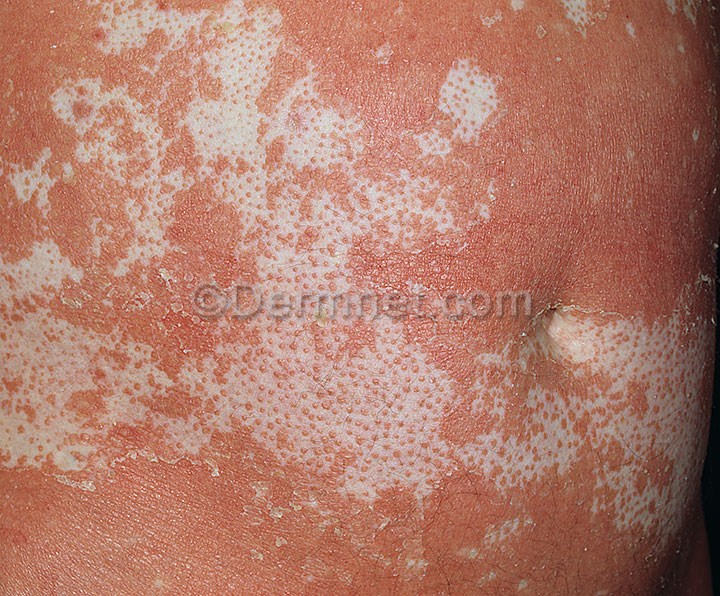
Disease: Psoriasis pictures Lichen Planus and related diseases